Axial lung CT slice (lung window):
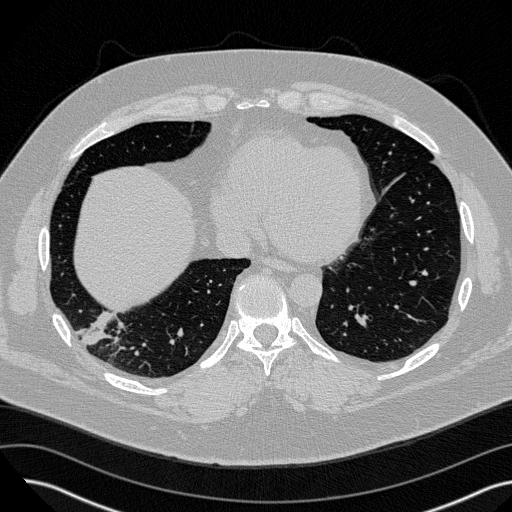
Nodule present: no